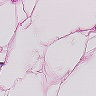
Metastatic tissue present: no